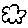
Label: cloud